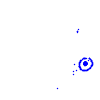
Particle: electron